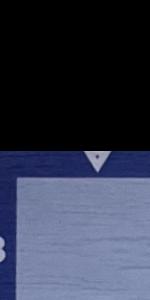
Label: Empty